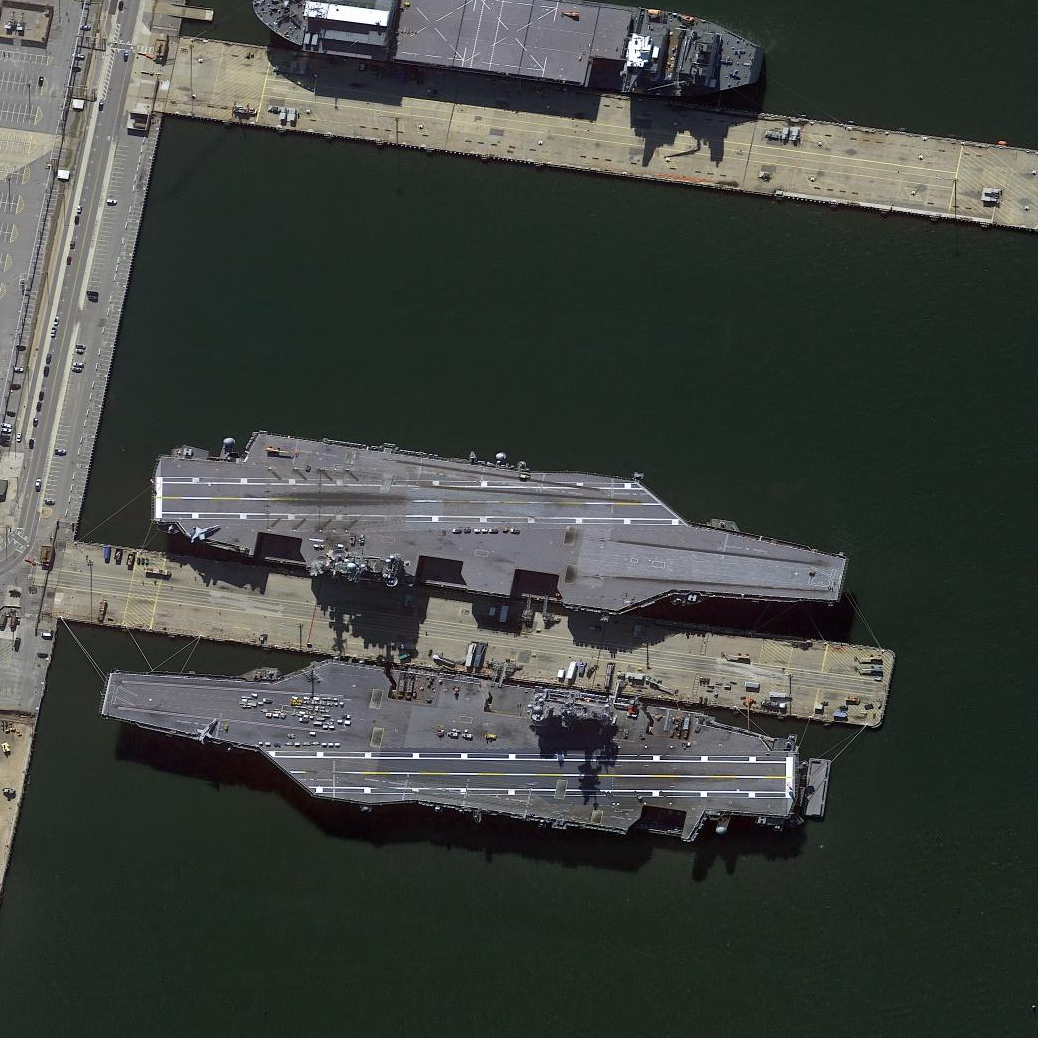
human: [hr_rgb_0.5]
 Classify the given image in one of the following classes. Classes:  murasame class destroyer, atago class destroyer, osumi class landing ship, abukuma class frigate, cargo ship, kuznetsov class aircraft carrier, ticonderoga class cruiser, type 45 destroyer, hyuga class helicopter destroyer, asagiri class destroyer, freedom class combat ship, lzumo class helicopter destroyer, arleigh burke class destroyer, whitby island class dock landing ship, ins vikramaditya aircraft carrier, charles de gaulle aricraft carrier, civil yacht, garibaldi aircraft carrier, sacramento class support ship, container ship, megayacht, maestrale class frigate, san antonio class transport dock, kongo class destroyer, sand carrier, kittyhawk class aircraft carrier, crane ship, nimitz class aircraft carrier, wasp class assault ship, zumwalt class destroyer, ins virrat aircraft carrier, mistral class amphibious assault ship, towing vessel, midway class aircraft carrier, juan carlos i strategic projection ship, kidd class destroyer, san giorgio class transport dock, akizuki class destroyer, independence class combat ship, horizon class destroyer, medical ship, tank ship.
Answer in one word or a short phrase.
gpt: Nimitz class aircraft carrier